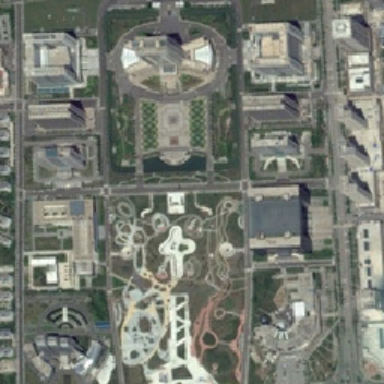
Many buildings are on both sides of the park .